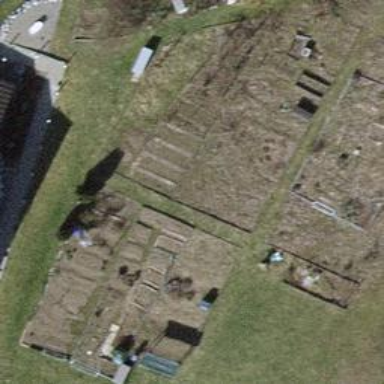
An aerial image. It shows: Area designated for allotments.